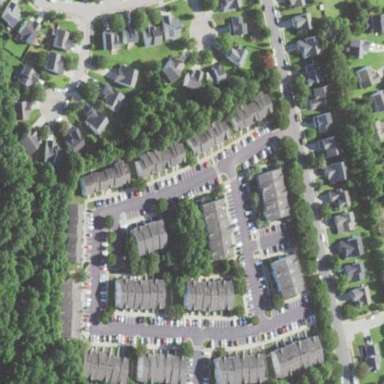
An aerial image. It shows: Residential area within neighborhood.